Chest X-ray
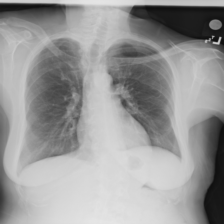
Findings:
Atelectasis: negative
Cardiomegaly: negative
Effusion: negative
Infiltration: negative
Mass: negative
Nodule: negative
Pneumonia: negative
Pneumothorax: negative
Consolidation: negative
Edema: negative
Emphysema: negative
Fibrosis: negative
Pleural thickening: negative
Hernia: negative